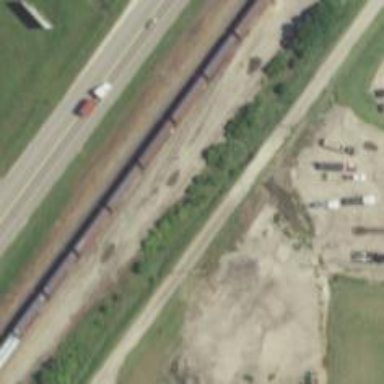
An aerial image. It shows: Railway siding with rails.